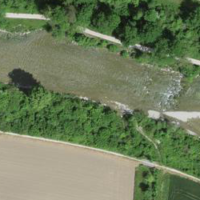
EUNIS habitat code: 41
Species observed at this site:
Corylus avellana